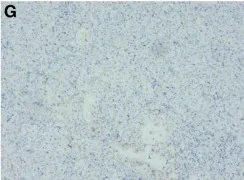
Immunohistochemical stains. But negative for the rest of the T-cell markers including CD5.
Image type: pathology (immunostaining)